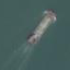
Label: Sand_carrier